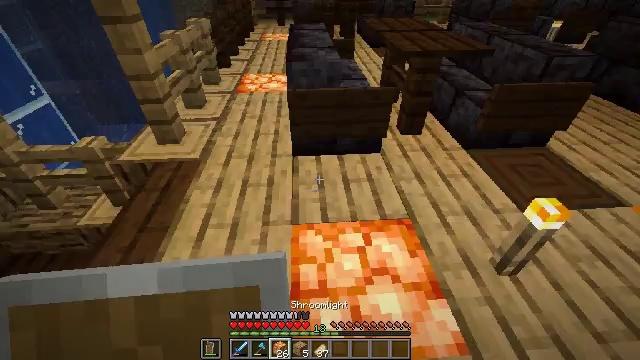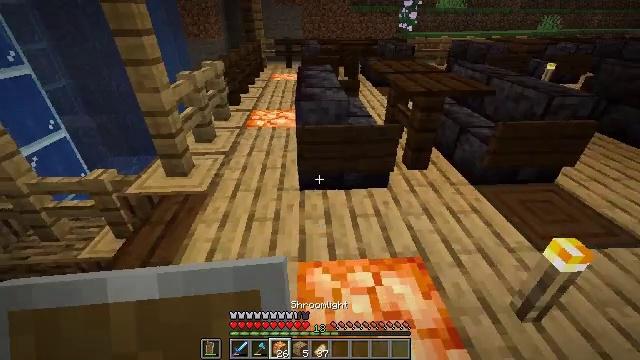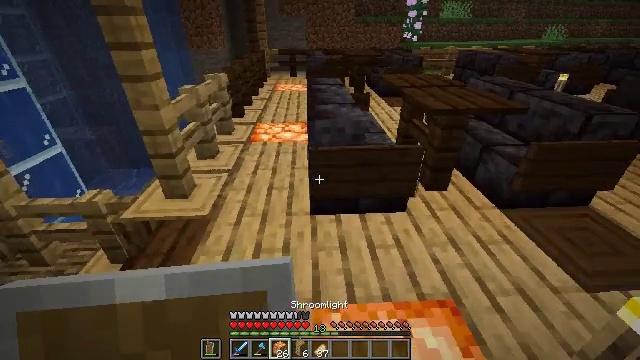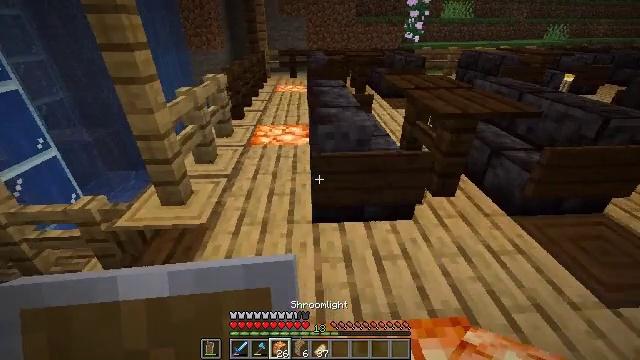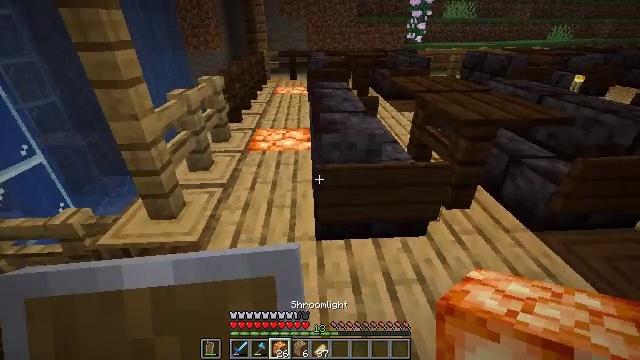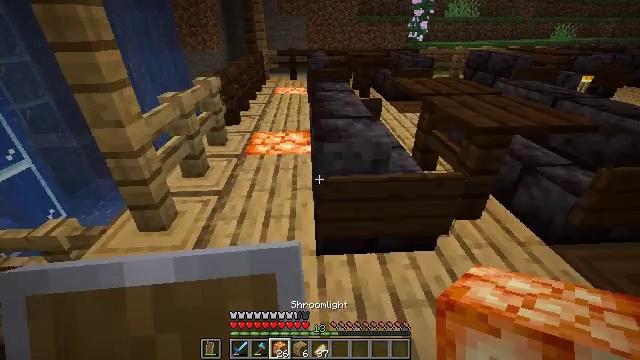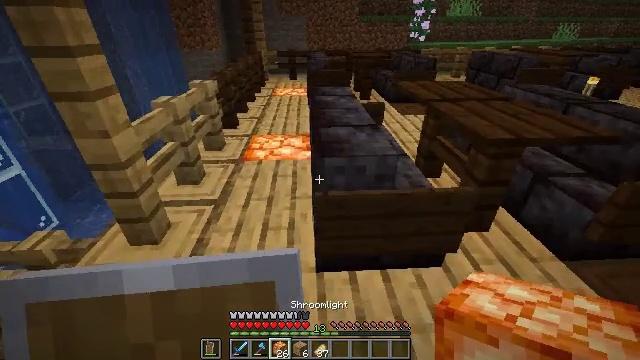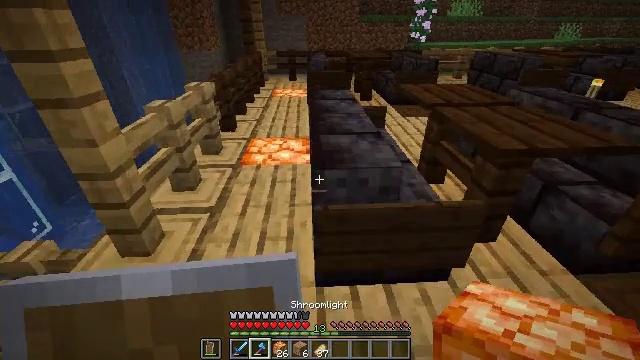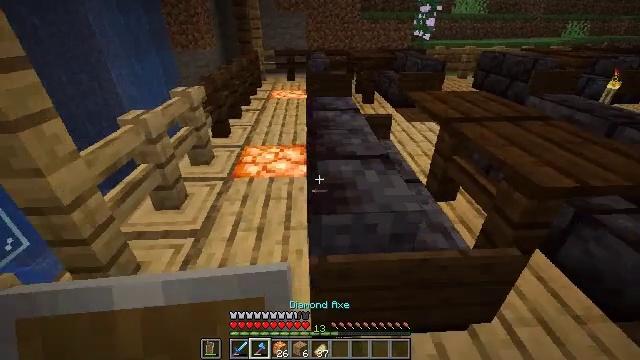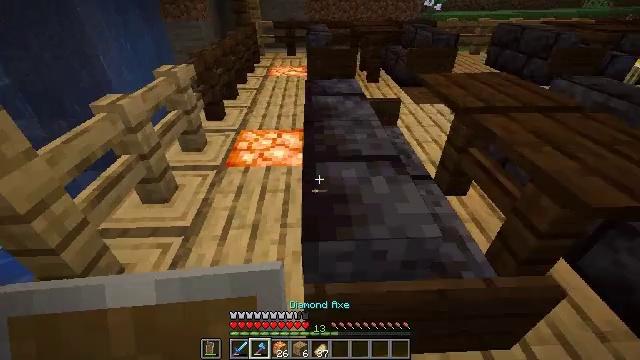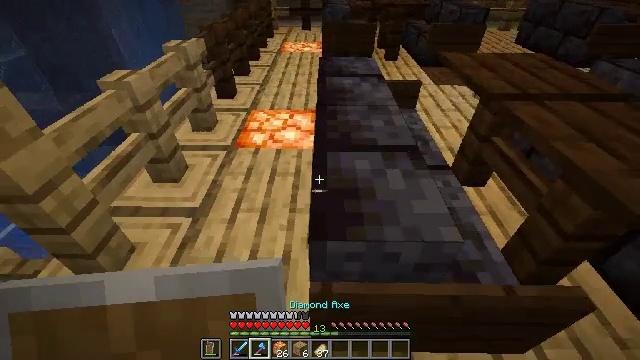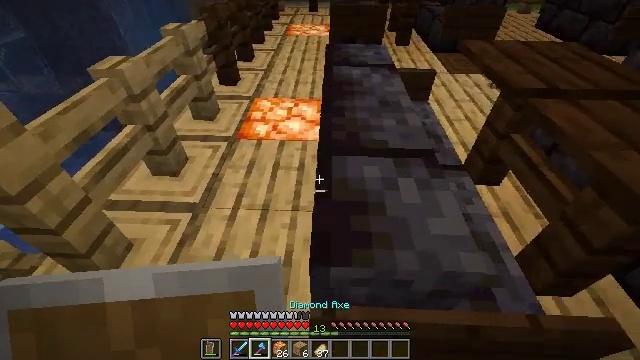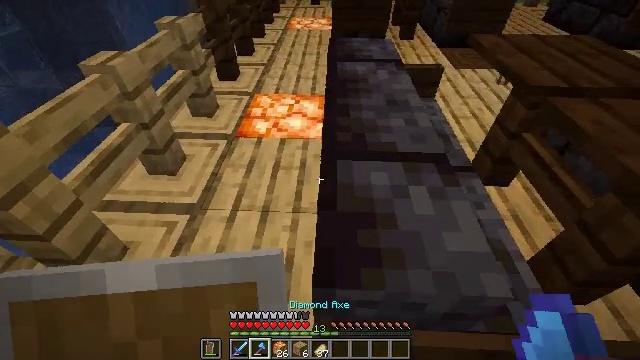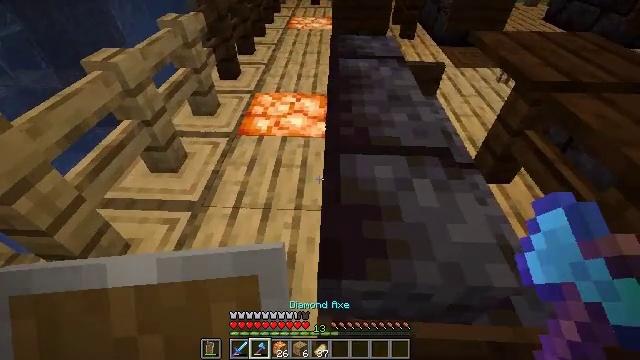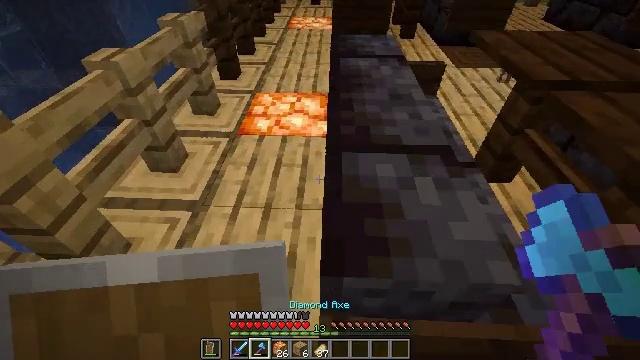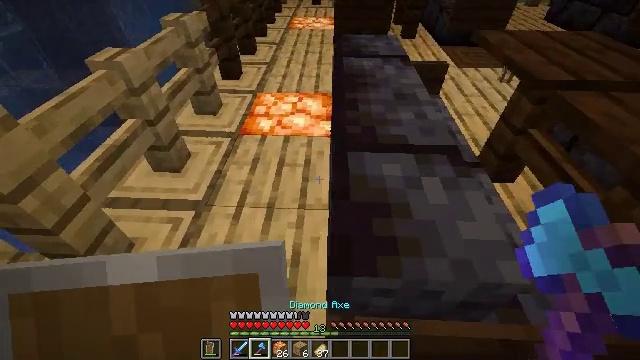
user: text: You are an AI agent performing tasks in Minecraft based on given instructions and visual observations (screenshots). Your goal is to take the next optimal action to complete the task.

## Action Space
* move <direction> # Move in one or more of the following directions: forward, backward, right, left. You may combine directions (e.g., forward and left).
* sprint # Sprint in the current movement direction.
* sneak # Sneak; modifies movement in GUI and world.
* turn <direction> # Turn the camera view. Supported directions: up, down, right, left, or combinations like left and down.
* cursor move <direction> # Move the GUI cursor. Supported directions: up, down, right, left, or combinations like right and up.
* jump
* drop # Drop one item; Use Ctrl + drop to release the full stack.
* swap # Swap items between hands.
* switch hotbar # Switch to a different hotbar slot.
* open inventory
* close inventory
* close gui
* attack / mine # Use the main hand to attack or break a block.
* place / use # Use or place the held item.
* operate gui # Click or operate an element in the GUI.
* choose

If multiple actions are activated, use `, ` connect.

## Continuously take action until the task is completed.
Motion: motion action
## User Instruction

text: Collect the shroomlight block.
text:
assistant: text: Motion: move forward, turn up
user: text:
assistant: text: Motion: move forward, turn up
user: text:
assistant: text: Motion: move forward
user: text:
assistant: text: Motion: move forward
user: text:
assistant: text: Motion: move forward
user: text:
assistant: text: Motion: move forward
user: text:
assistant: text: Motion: move forward, switch to hotbar 2
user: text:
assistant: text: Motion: move forward, switch to hotbar 2
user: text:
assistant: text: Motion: move forward, turn down, switch to hotbar 2
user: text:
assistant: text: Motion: move forward, turn left and down
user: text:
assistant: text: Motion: move forward, turn left and down
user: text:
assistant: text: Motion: move forward, turn down
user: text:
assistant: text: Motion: move forward
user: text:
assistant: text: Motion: move forward
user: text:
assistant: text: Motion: move forward and move left
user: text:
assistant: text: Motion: move forward and move left
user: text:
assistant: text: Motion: move forward and move left, turn right and down
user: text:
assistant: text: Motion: move forward and move left, turn right
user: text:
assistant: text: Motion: move forward and move left, turn right
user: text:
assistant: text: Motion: move forward, turn right
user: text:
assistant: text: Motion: move forward
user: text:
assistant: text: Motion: move forward
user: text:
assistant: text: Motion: move forward
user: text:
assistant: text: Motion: move forward
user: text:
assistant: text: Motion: move forward, turn down
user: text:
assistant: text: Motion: move forward, turn down
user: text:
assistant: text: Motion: turn right and down
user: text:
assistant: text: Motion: turn right and down, attack / mine
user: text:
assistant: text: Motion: attack / mine
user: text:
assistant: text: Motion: attack / mine